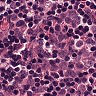
Metastatic tissue present: yes